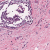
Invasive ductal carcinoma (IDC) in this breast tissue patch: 0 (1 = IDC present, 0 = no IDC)